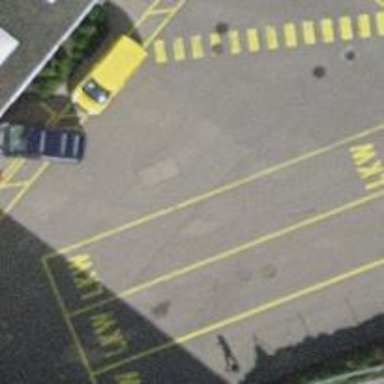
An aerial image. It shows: Parking space designated for heavy goods vehicles.